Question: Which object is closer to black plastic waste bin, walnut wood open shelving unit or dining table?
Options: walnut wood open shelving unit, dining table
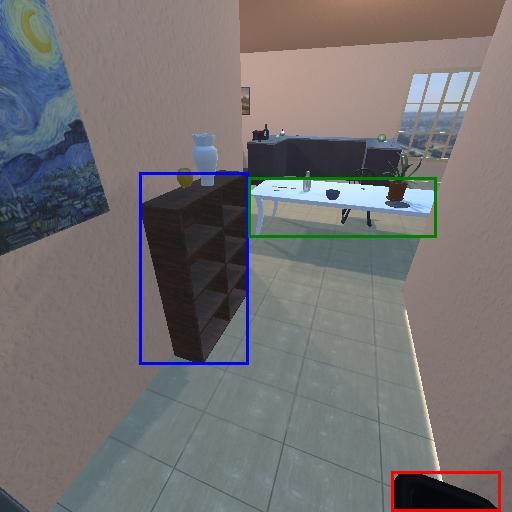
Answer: walnut wood open shelving unit